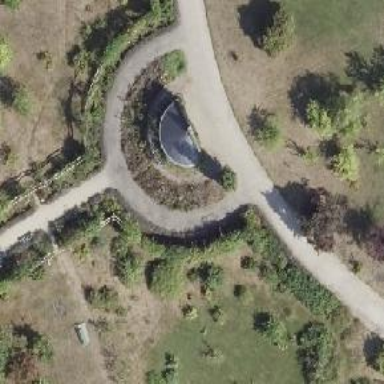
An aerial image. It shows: Flowerbed that is used for landscaping or gardening purposes.